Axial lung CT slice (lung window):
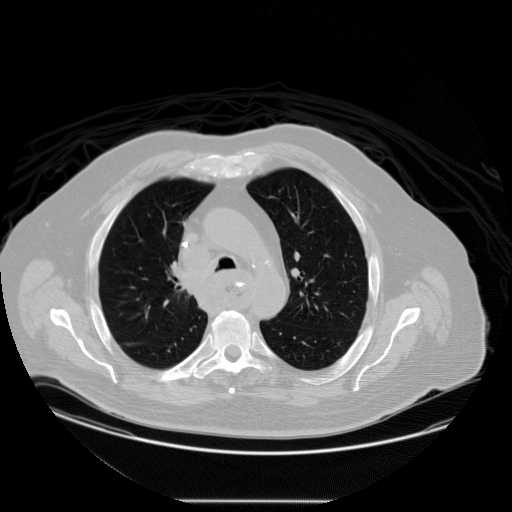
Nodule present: no